Question: I have a JQueryUI Dialog with the 'width' property as ''auto''. Everything works fine except in cases where the content extends beyond the dialog's height: A vertical scrollbar appears (as is intended), but such scrollbar messes up the layout of the dialog's content.
I thought the 'width:auto' property would take the scrollbar into account, but it doesn't.
Is there a way to dynamically adapt the width of the dialog in cases where a vertical scrollbar shows up?
Here's the dialog working as I expect it to:

When I click in the 'Hoja 2' tab, the content changes and the width adjusts automatically:
<URL>
As you can see, the scrollbar appears and pushes the second box down.
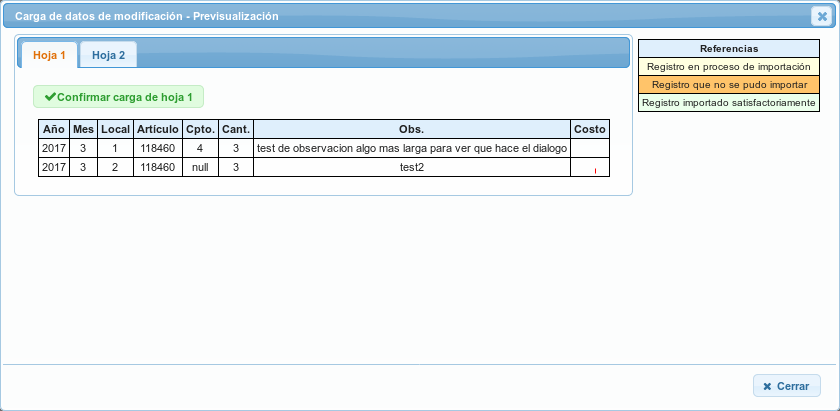
Answer: Solved it wrapping the contents in a div container with 'display:flex' as style.